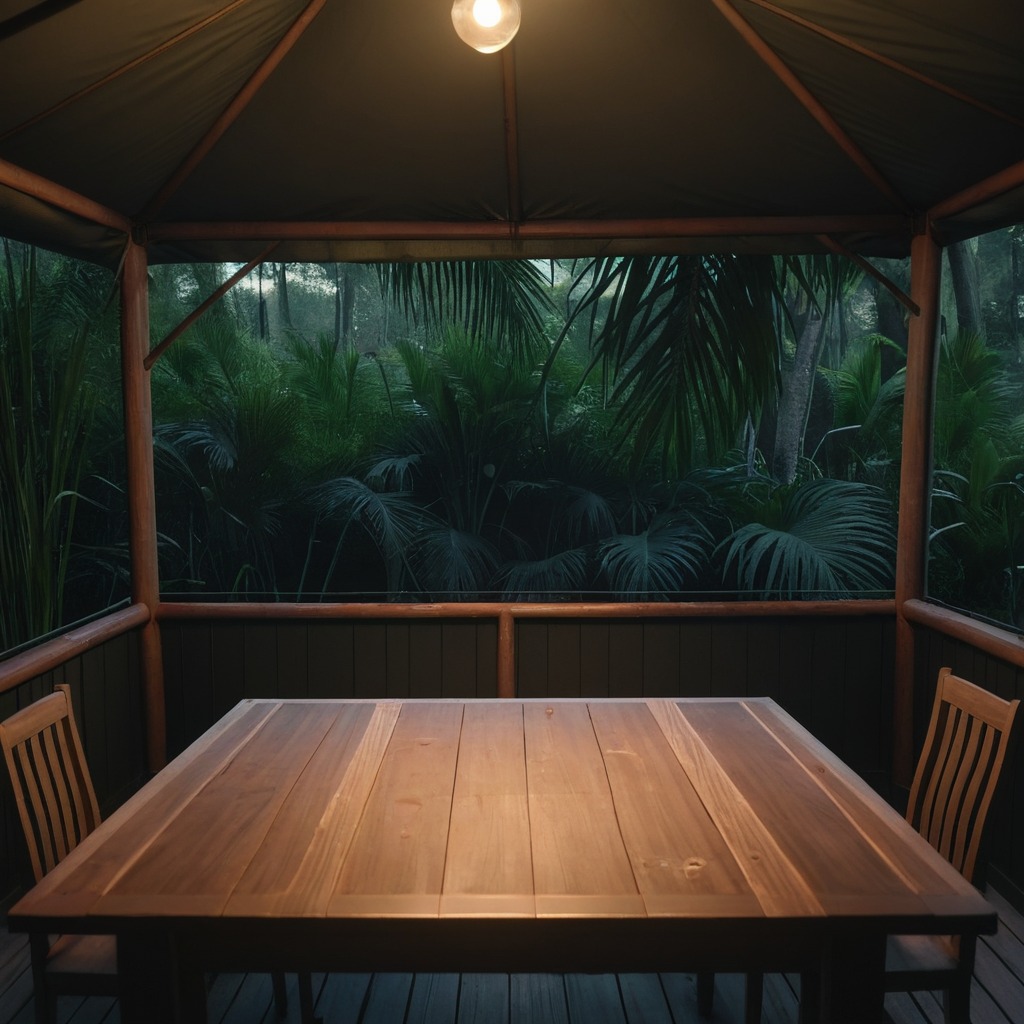
An wrench is lying on a wooden table inside a jungle field workshop tent at night.